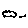
Label: cloud